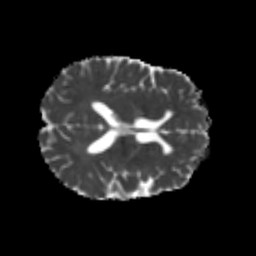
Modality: MD
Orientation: axial
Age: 23
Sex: female
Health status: healthy
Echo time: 0.074 s